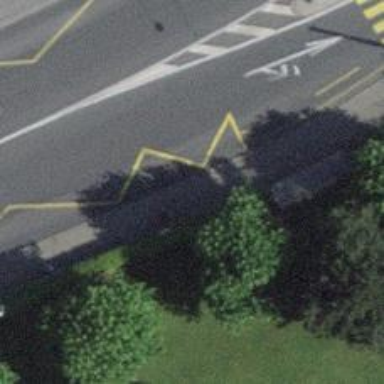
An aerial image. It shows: Bus stop with trolleybus platform for public transport.